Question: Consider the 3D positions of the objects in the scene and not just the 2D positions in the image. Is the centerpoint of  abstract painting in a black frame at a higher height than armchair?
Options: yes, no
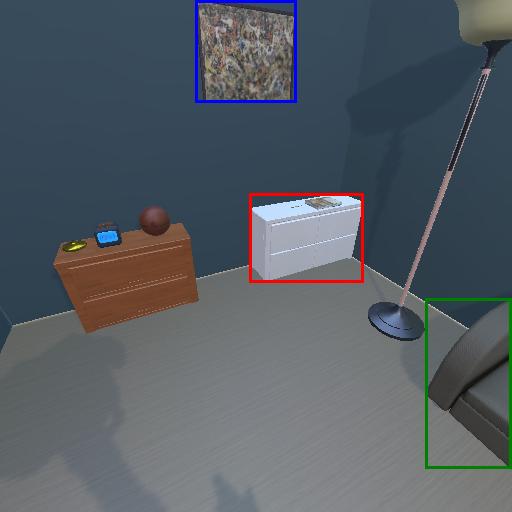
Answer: yes